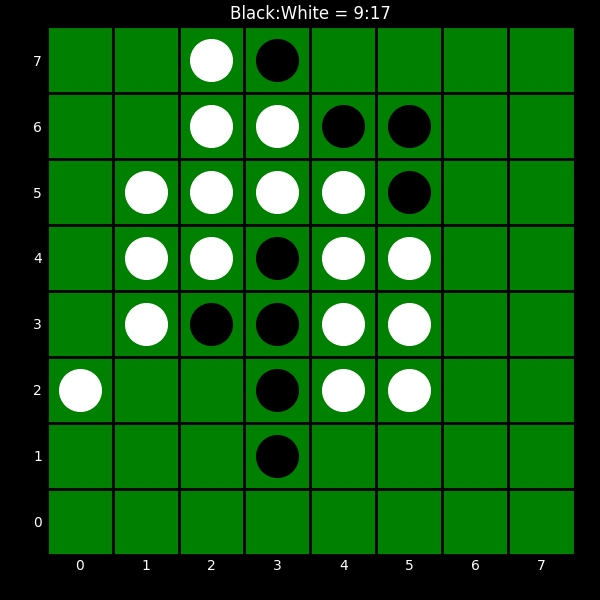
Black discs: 9
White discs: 17